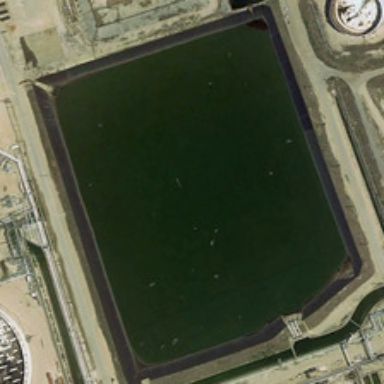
A rectangular pond is in a factory with several storage tanks .